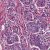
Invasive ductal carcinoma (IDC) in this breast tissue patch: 1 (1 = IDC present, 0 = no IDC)